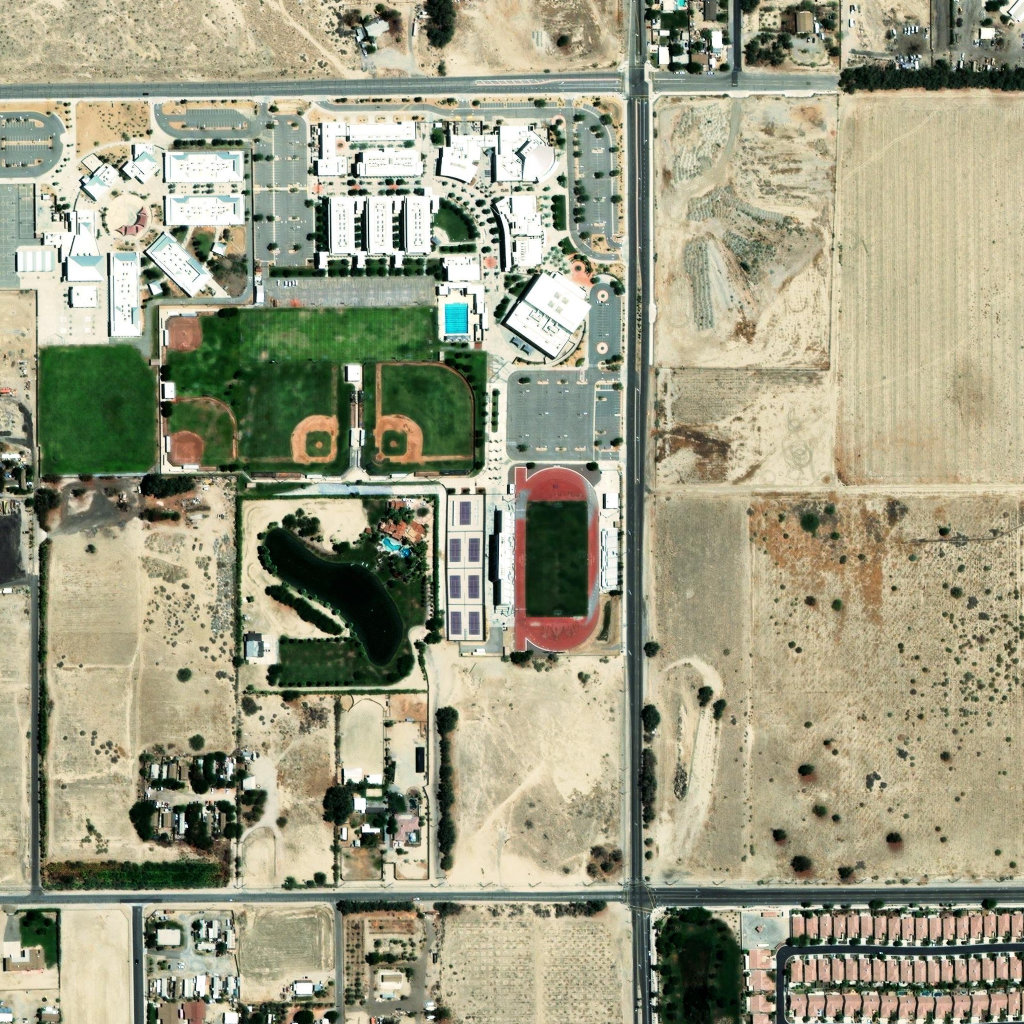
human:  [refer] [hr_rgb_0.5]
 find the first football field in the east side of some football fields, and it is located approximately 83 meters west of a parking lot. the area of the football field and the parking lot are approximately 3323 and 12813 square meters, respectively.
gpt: <box>[[34, 30, 41, 34, 0]]</box>

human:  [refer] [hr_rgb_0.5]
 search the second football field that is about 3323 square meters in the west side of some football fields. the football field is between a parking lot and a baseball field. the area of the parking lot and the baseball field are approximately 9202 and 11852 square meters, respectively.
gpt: <box>[[34, 30, 41, 34, 0]]</box>

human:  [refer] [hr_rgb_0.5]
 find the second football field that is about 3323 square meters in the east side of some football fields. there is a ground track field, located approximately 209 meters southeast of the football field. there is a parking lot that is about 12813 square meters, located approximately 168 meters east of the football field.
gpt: <box>[[25, 30, 33, 34, 0]]</box>

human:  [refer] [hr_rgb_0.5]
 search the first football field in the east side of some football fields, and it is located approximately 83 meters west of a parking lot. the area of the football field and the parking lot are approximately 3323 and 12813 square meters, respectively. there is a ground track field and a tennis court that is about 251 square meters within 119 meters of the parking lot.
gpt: <box>[[34, 30, 41, 34, 0]]</box>

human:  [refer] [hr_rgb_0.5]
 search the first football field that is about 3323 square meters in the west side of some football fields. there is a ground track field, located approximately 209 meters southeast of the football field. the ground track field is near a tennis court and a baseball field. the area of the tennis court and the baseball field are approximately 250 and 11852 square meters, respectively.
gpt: <box>[[25, 30, 33, 34, 0]]</box>

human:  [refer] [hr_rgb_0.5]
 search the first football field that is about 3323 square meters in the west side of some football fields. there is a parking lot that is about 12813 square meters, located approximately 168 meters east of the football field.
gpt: <box>[[25, 30, 33, 34, 0]]</box>